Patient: sex M, age 55
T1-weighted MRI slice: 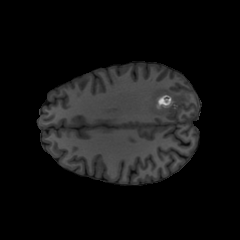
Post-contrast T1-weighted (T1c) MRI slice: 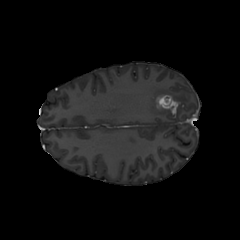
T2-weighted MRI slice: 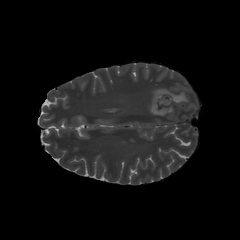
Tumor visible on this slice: yes
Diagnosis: Glioblastoma, IDH-wildtype
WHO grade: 4